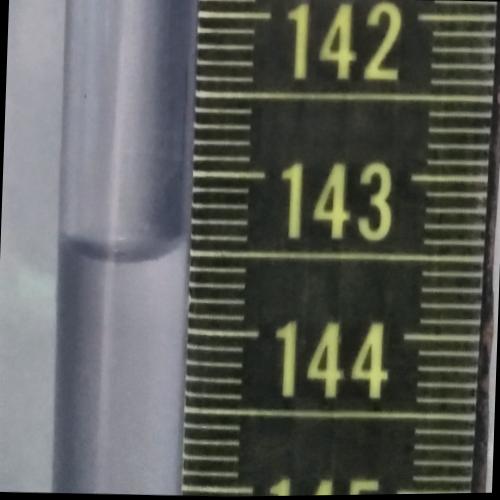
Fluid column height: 143.5 cm